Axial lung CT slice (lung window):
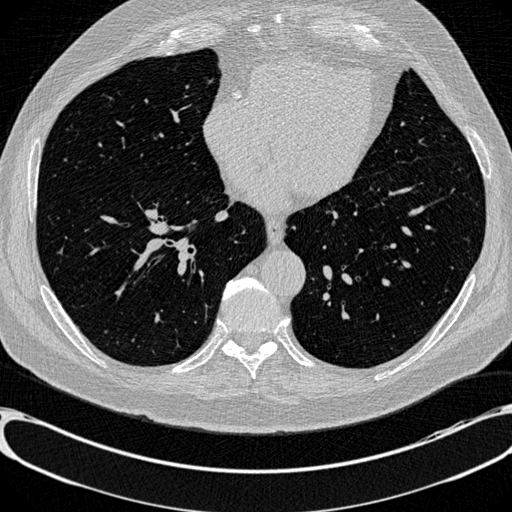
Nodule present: no